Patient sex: F
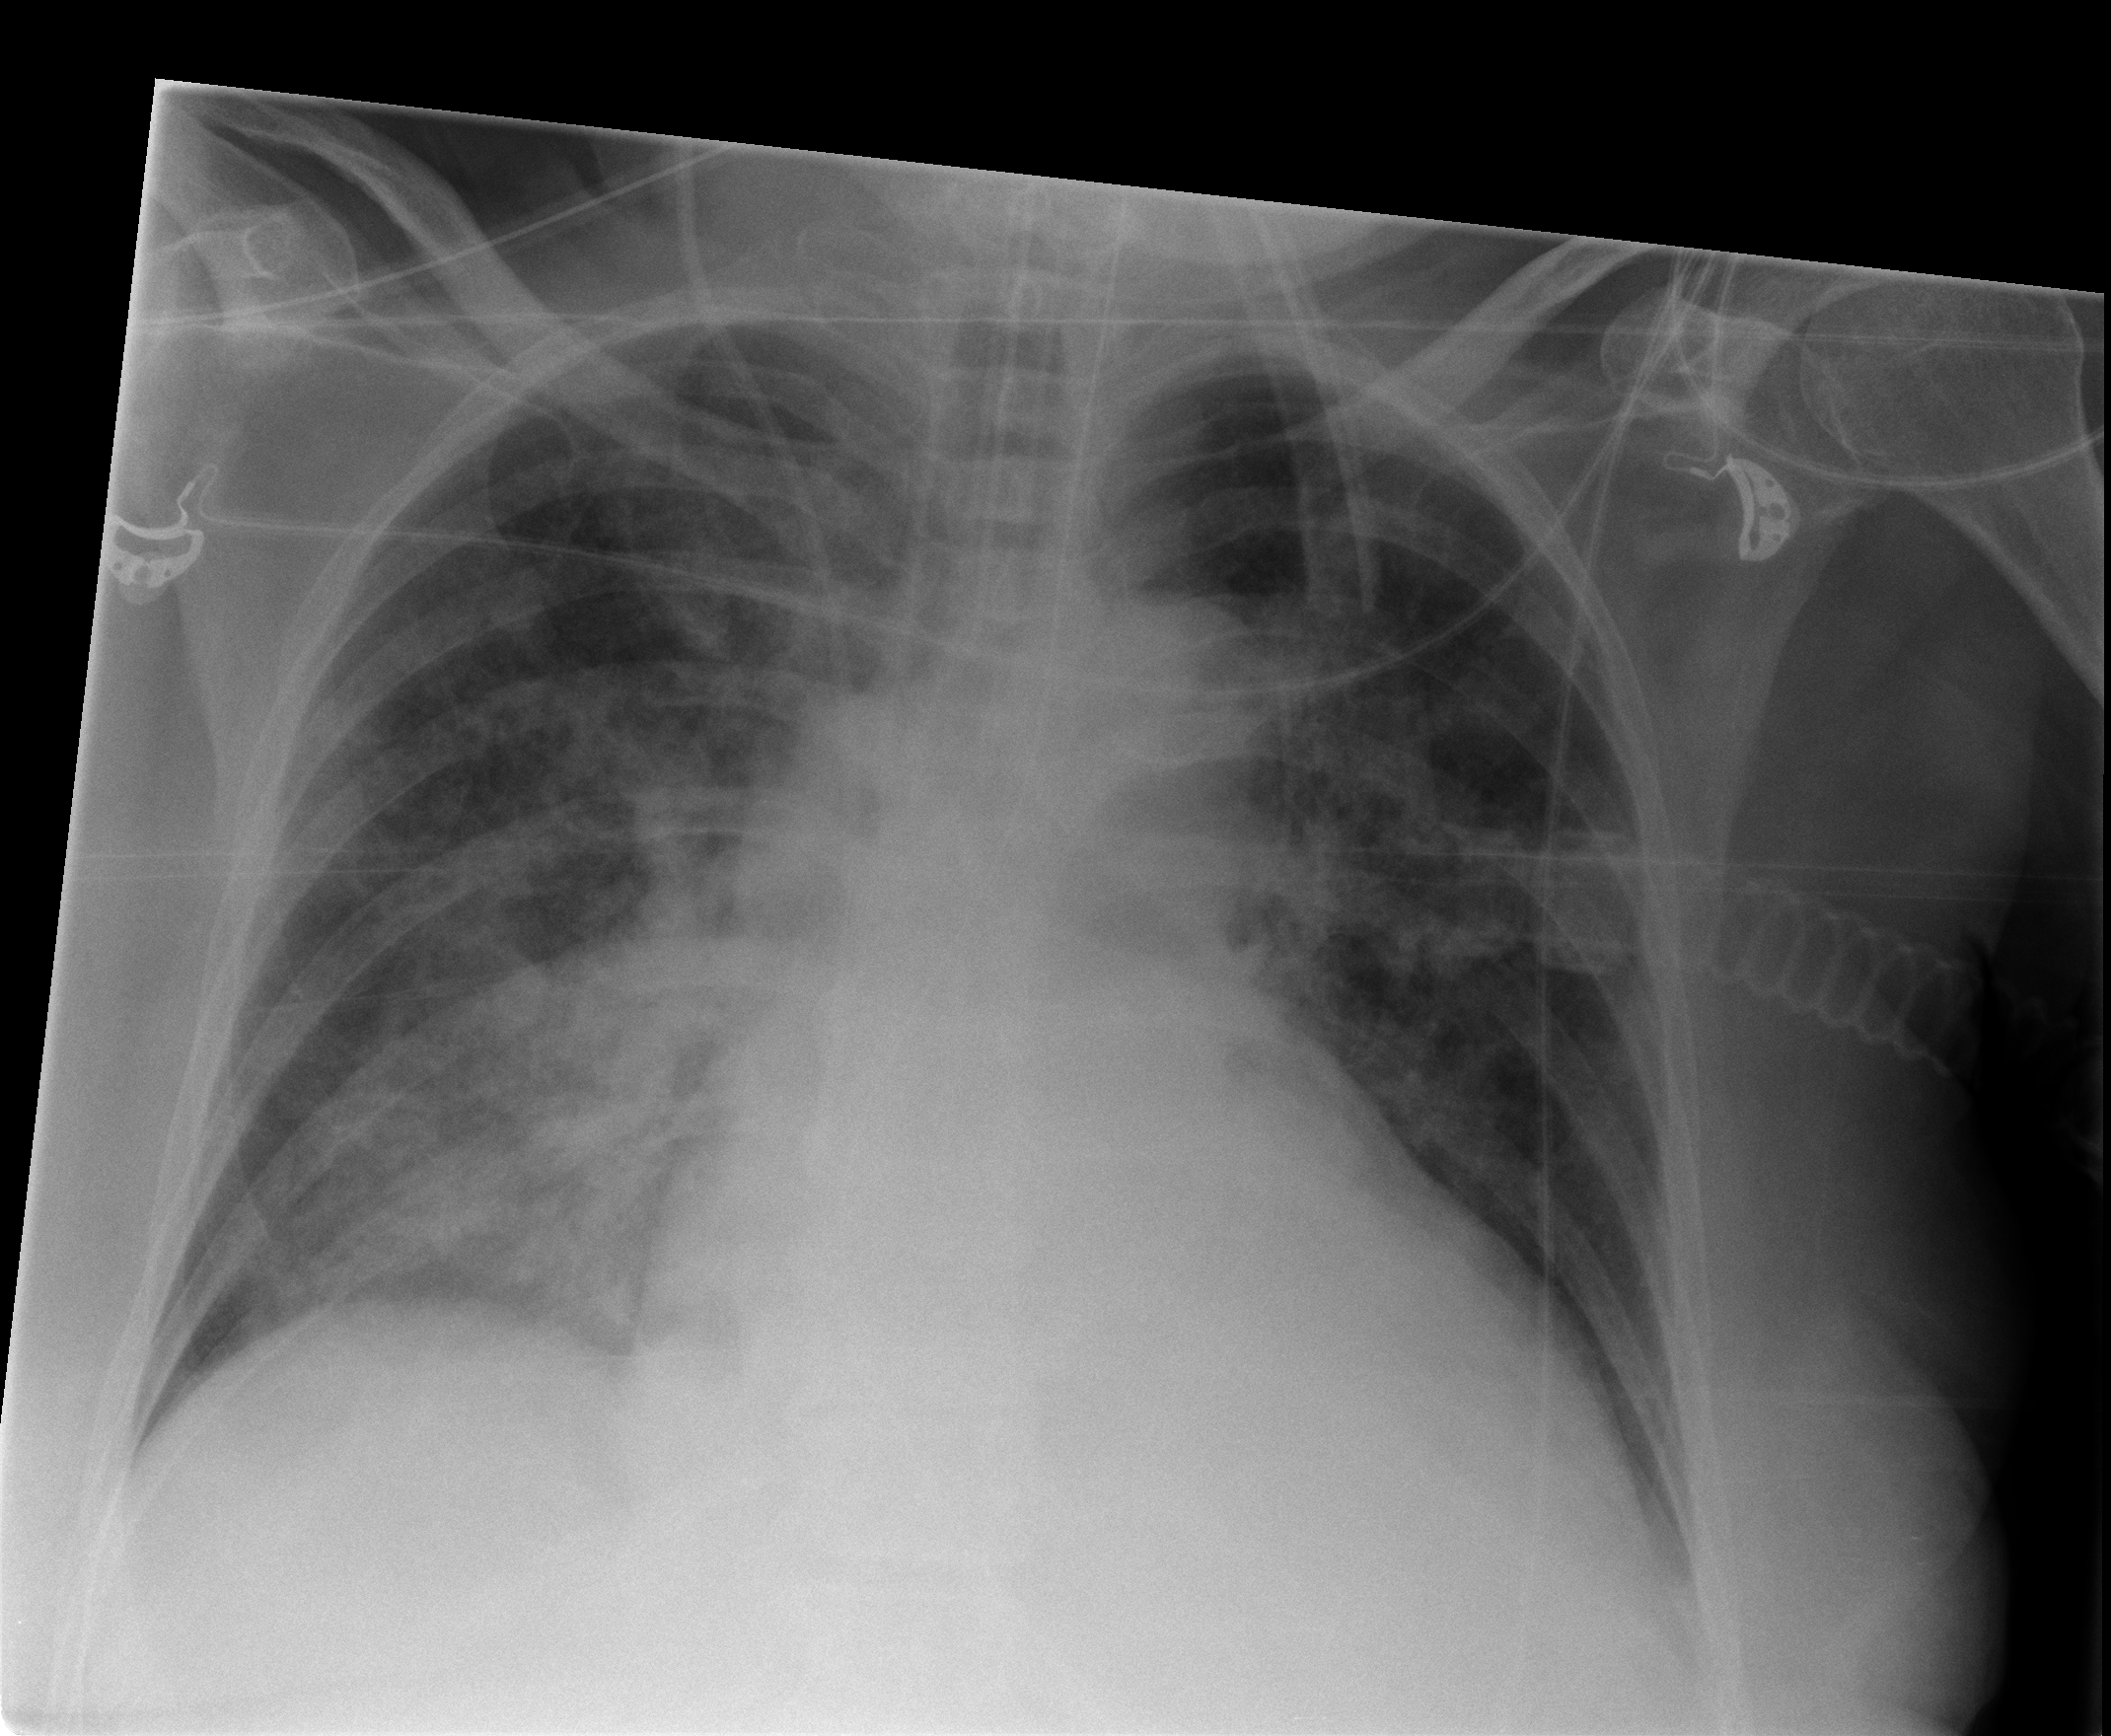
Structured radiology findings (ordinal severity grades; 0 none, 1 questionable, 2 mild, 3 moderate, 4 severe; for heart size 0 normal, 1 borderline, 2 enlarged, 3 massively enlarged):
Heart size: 2
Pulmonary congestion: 0
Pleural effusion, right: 0
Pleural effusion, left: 0
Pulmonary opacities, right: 3
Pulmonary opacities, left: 2
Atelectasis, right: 3
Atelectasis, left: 2